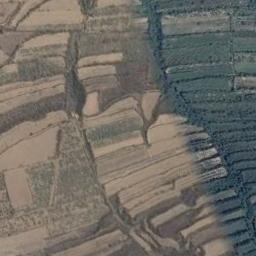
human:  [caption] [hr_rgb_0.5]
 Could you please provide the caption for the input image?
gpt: Most of the terraces are bare land .

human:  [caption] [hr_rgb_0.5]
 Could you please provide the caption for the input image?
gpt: A large layer of brown and green mixed terraces .

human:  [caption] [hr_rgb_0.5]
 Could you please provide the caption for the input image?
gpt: Many green plants are on the terrace .

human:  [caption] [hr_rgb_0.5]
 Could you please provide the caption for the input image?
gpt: There are bare and green terrace .

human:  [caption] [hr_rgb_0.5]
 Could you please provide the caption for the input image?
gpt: There are many yellow terraces and green ones .